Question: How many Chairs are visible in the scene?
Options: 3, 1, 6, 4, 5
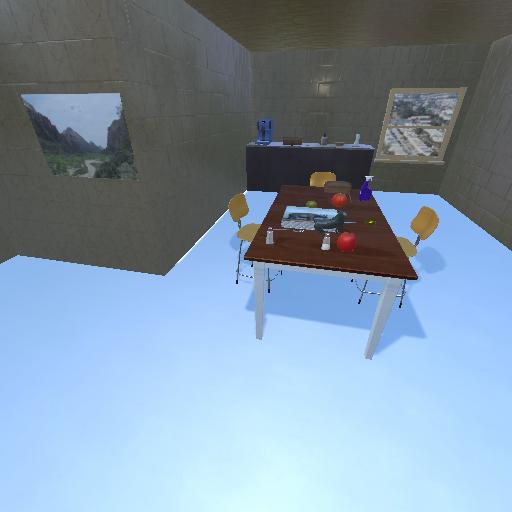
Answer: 3